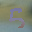
Label: 5